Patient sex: M
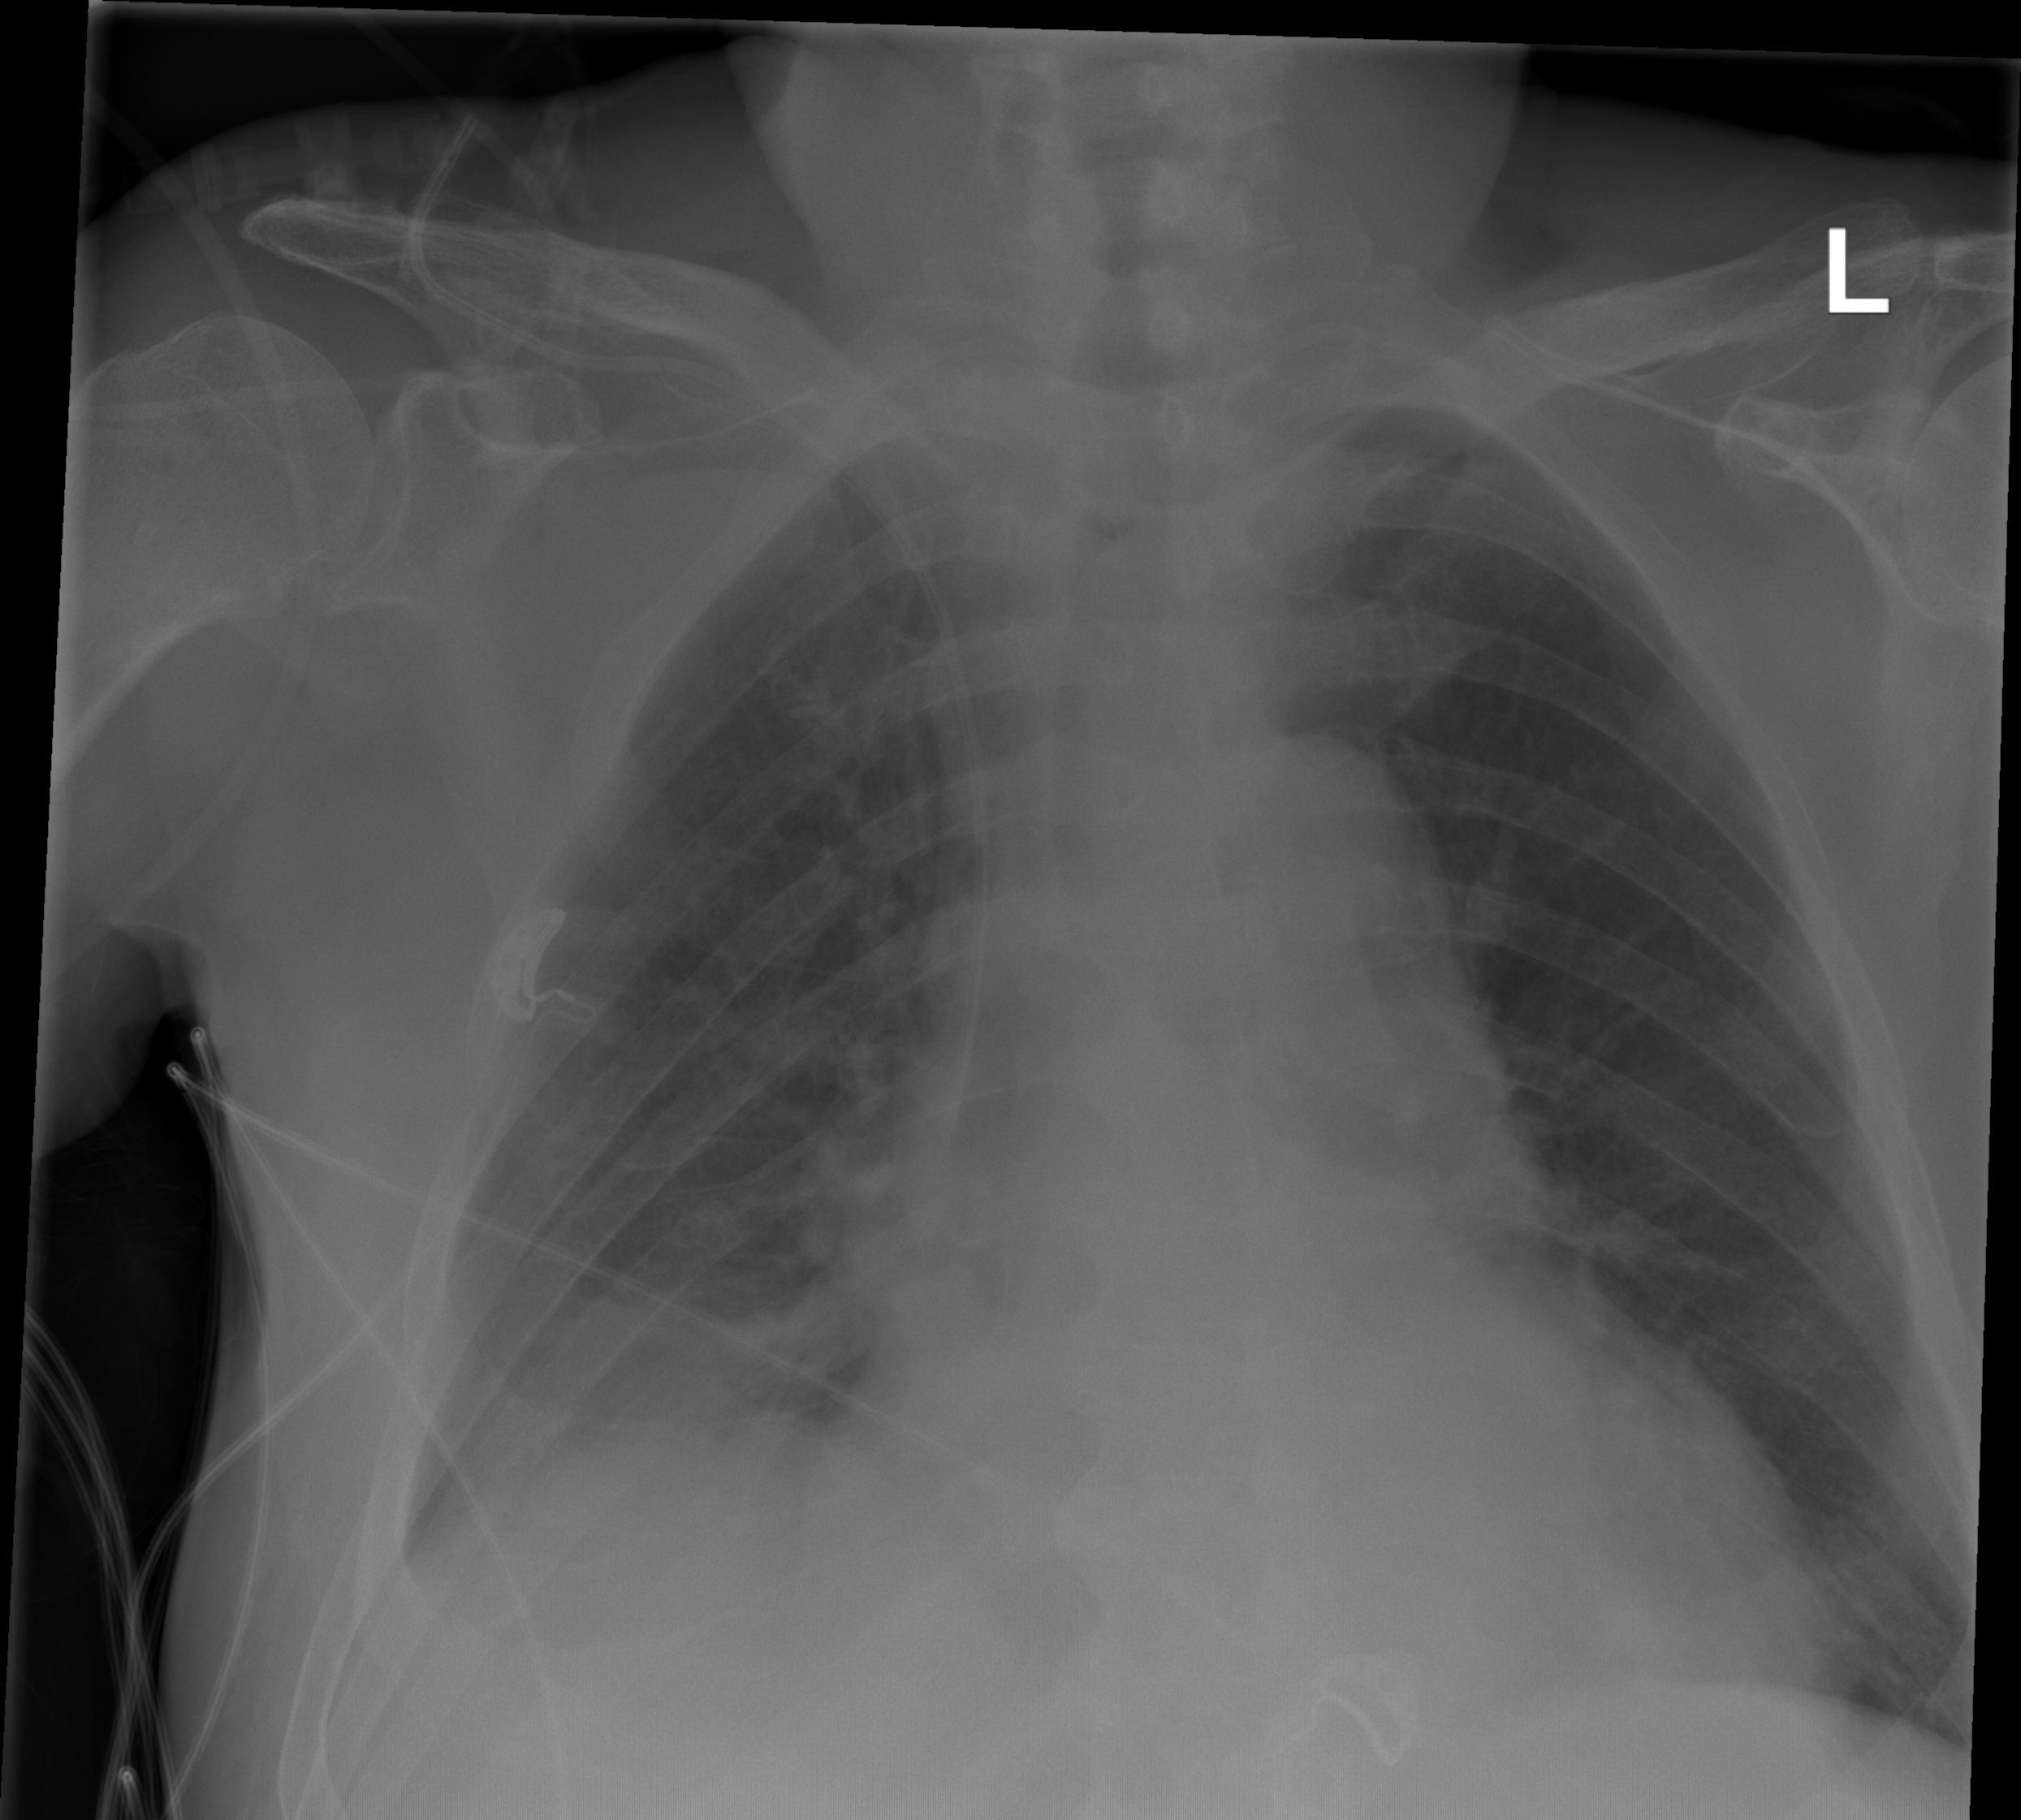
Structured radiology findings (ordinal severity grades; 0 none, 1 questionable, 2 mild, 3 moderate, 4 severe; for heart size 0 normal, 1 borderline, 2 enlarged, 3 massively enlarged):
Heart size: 1
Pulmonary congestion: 0
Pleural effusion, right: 2
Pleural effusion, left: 0
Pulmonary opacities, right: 0
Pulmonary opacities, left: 0
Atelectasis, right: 2
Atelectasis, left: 0